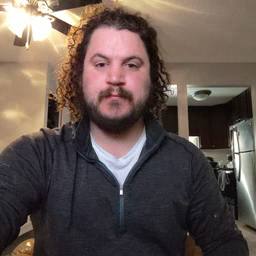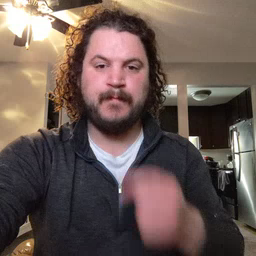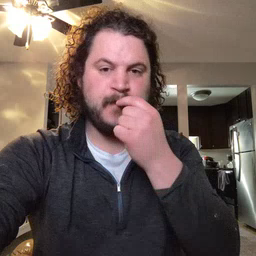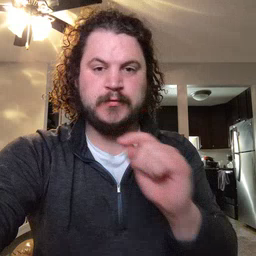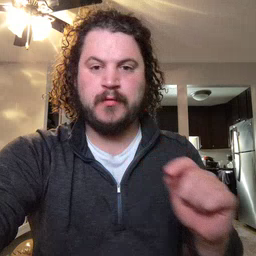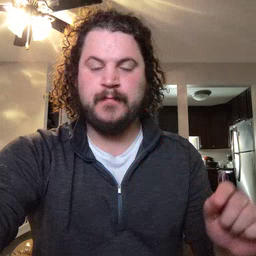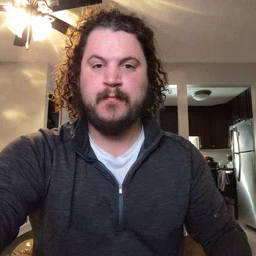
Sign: pencil